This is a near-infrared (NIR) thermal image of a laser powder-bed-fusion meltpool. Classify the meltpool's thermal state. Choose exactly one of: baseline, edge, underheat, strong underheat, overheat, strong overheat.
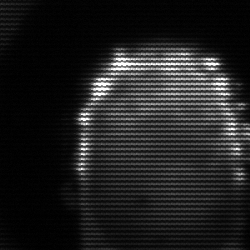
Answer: baseline